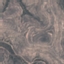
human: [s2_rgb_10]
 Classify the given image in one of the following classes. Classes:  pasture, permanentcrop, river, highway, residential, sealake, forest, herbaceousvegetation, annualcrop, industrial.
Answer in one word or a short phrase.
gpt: HerbaceousVegetation